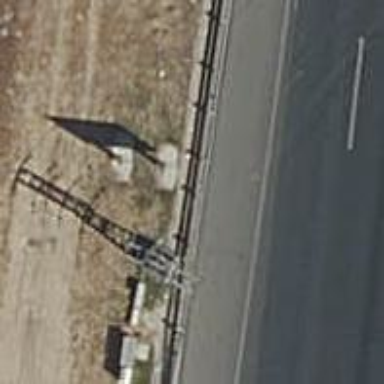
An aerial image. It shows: Power pole.